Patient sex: M
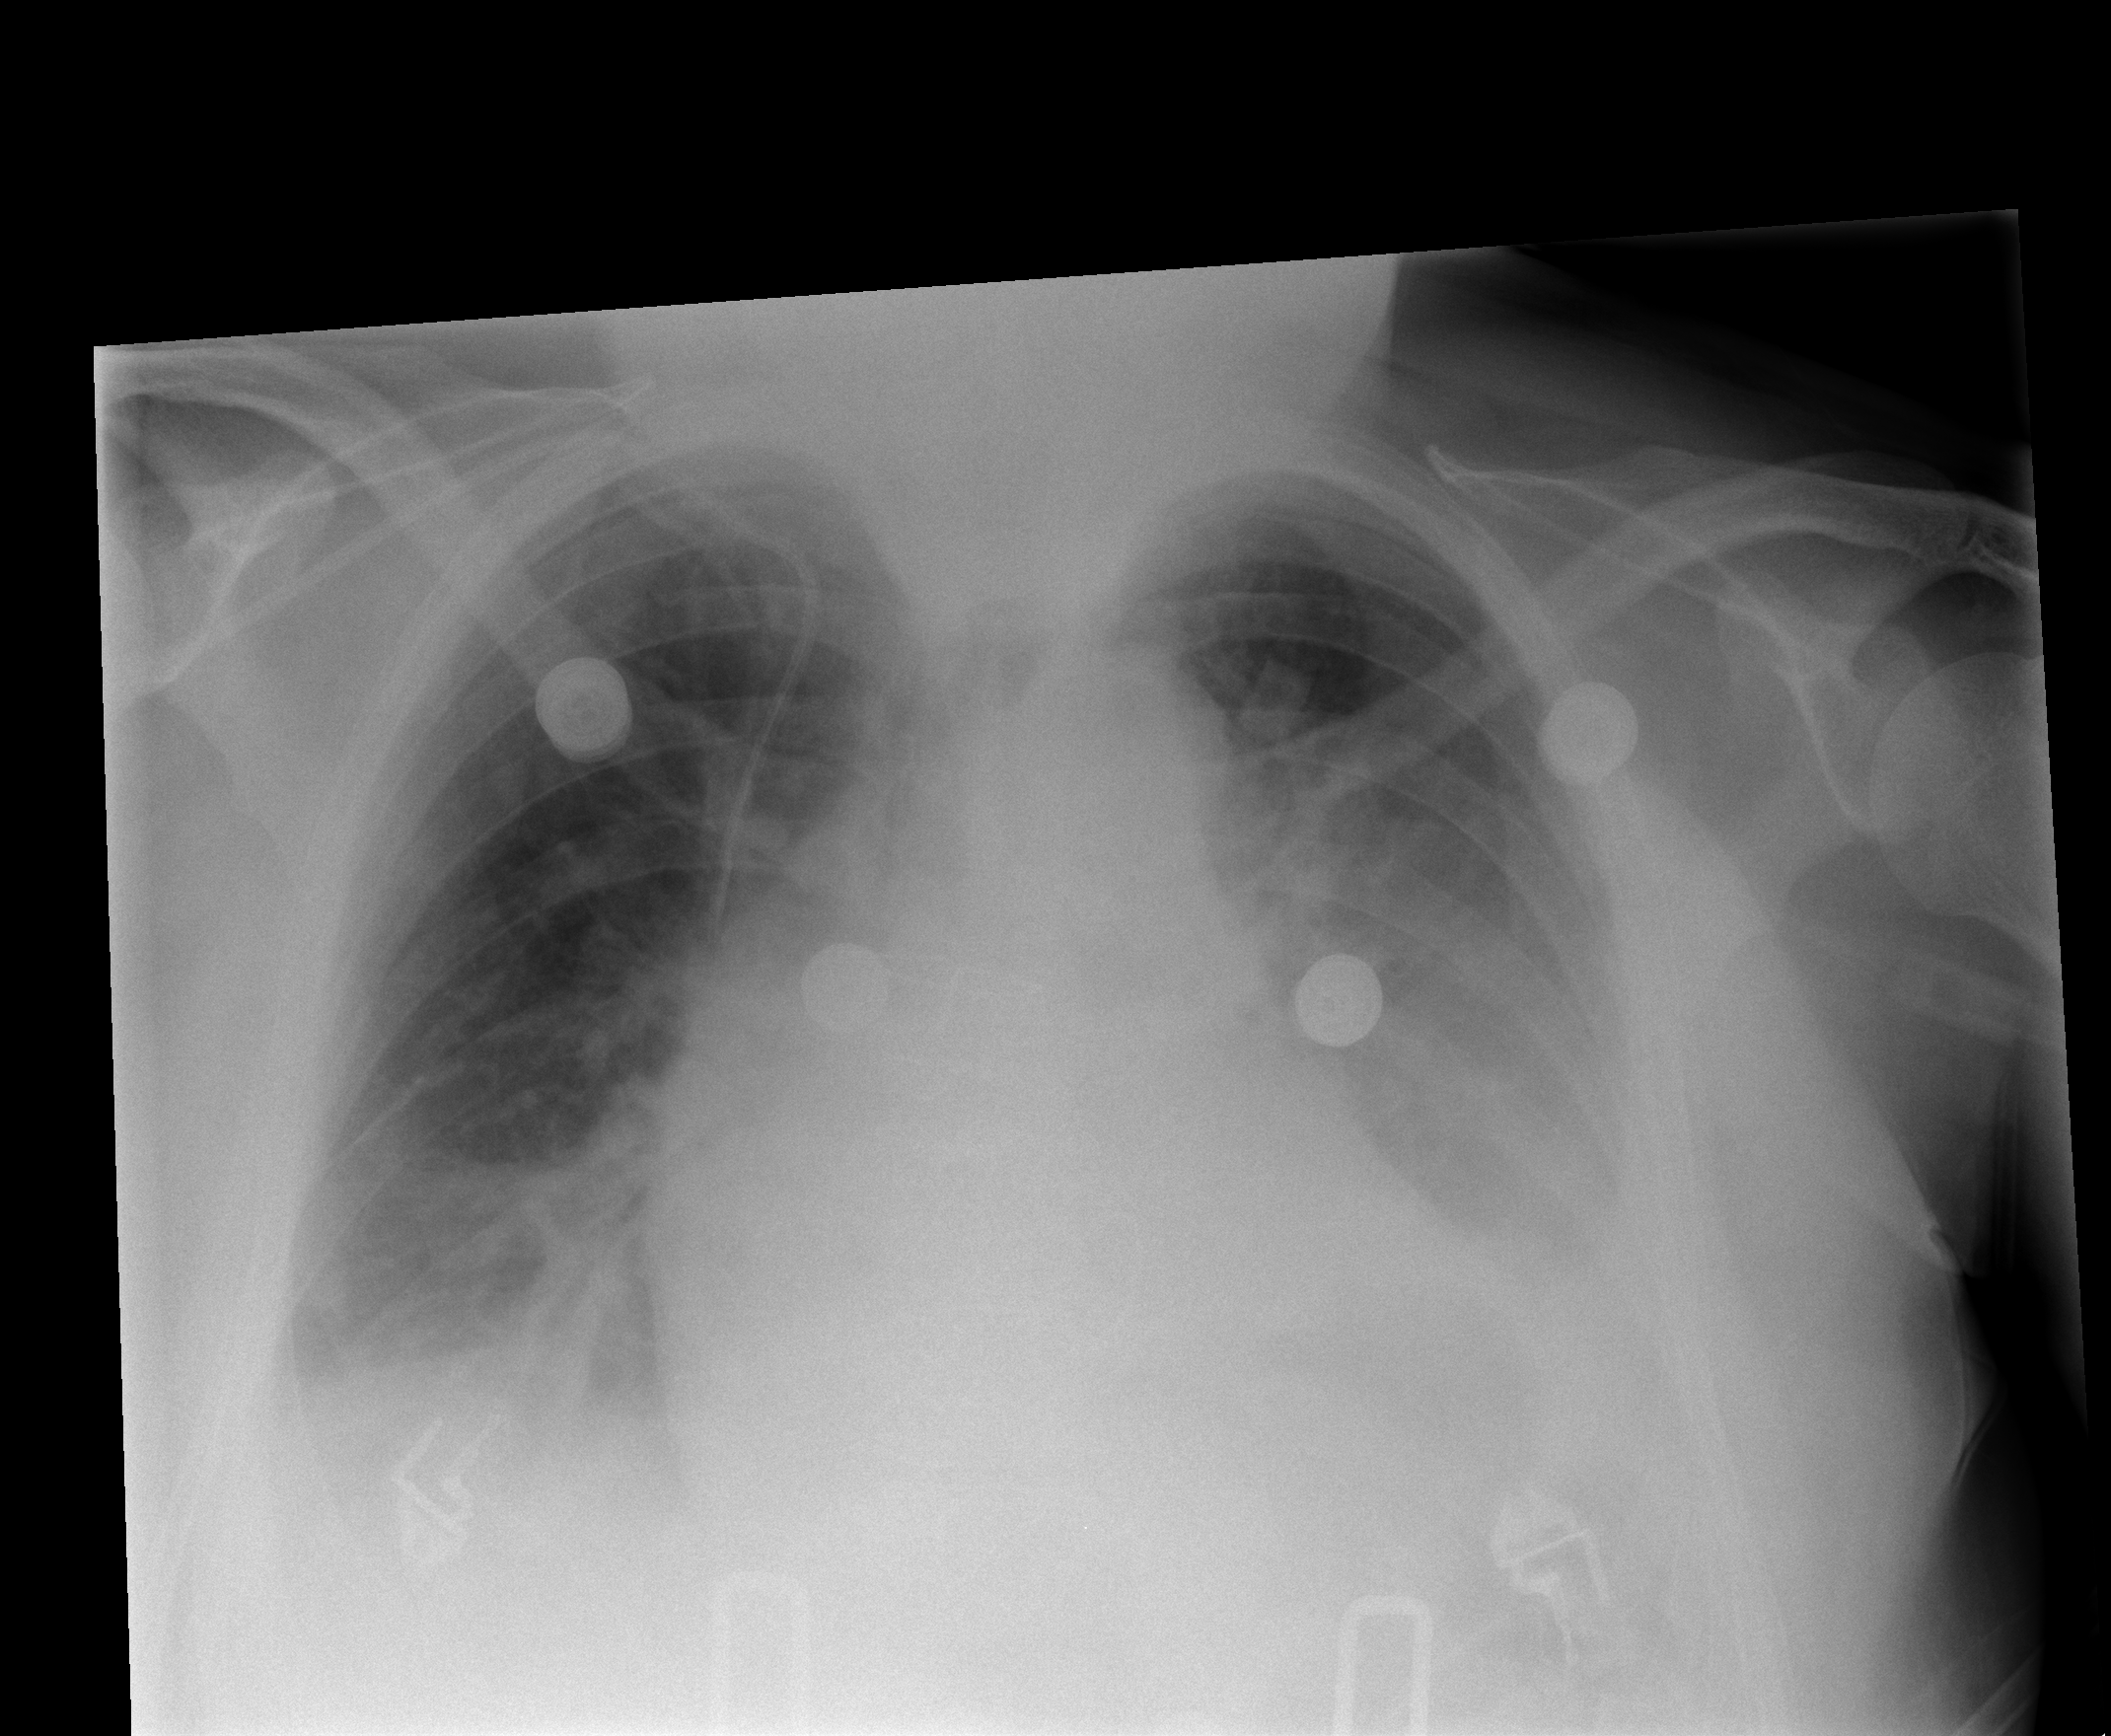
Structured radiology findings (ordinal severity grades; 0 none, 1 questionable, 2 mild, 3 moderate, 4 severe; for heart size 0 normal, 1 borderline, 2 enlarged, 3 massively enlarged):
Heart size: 2
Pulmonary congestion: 3
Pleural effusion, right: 2
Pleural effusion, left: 2
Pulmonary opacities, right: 2
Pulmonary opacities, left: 2
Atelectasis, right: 2
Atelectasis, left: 3